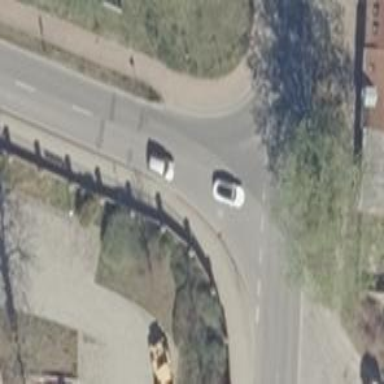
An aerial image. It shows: Road with "give way" sign.